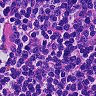
Metastatic tissue present: no